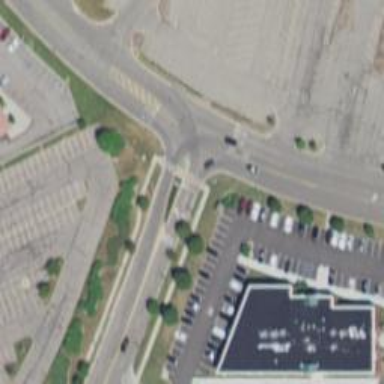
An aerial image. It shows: Unclassified asphalt road with separate sidewalk.